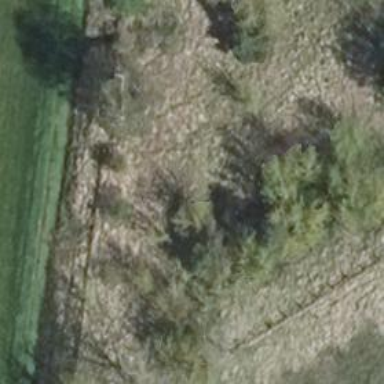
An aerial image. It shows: Row of deciduous broadleaved trees.